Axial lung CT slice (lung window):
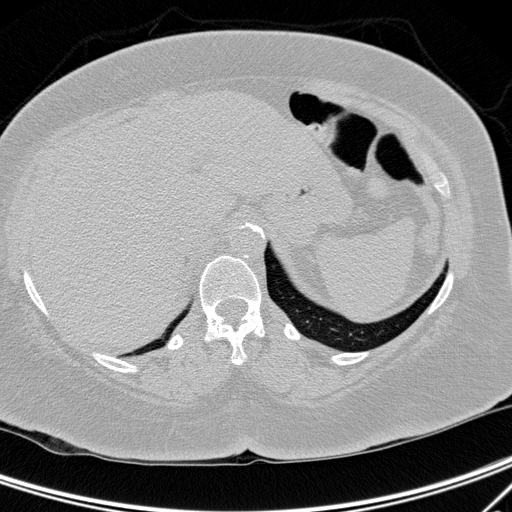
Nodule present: no